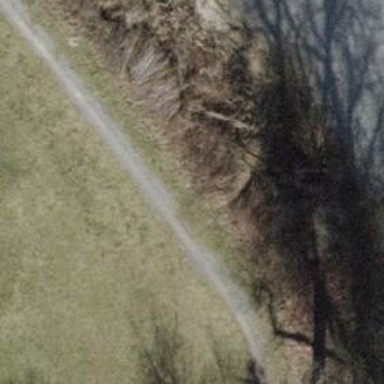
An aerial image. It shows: Pathway with no sidewalk.